Interaction volume radius: 10 \u00c5
Interaction volume height: 15 \u00c5
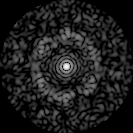
Disorder parameter: 0.7926